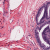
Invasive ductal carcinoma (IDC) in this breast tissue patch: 0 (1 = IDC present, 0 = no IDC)